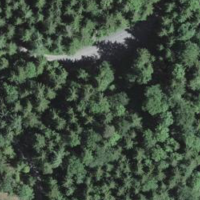
EUNIS habitat code: 44
Species observed at this site:
Pholidoptera griseoaptera
Equisetum hyemale